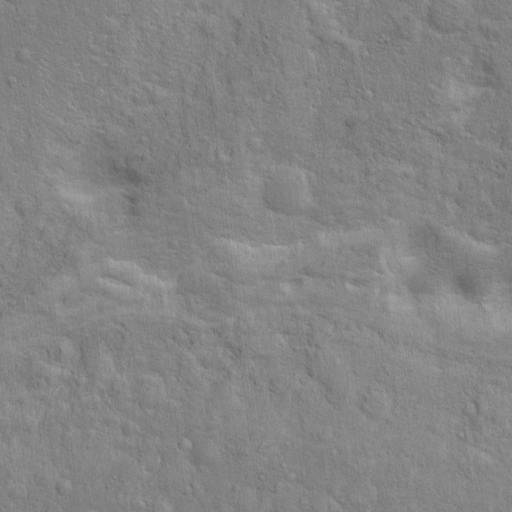
Objects detected: cone, cone